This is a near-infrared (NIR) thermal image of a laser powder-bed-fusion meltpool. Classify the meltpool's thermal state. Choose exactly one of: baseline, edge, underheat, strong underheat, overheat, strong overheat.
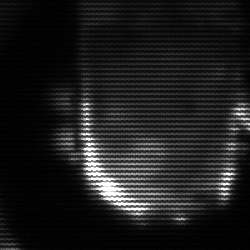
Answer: baseline